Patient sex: M
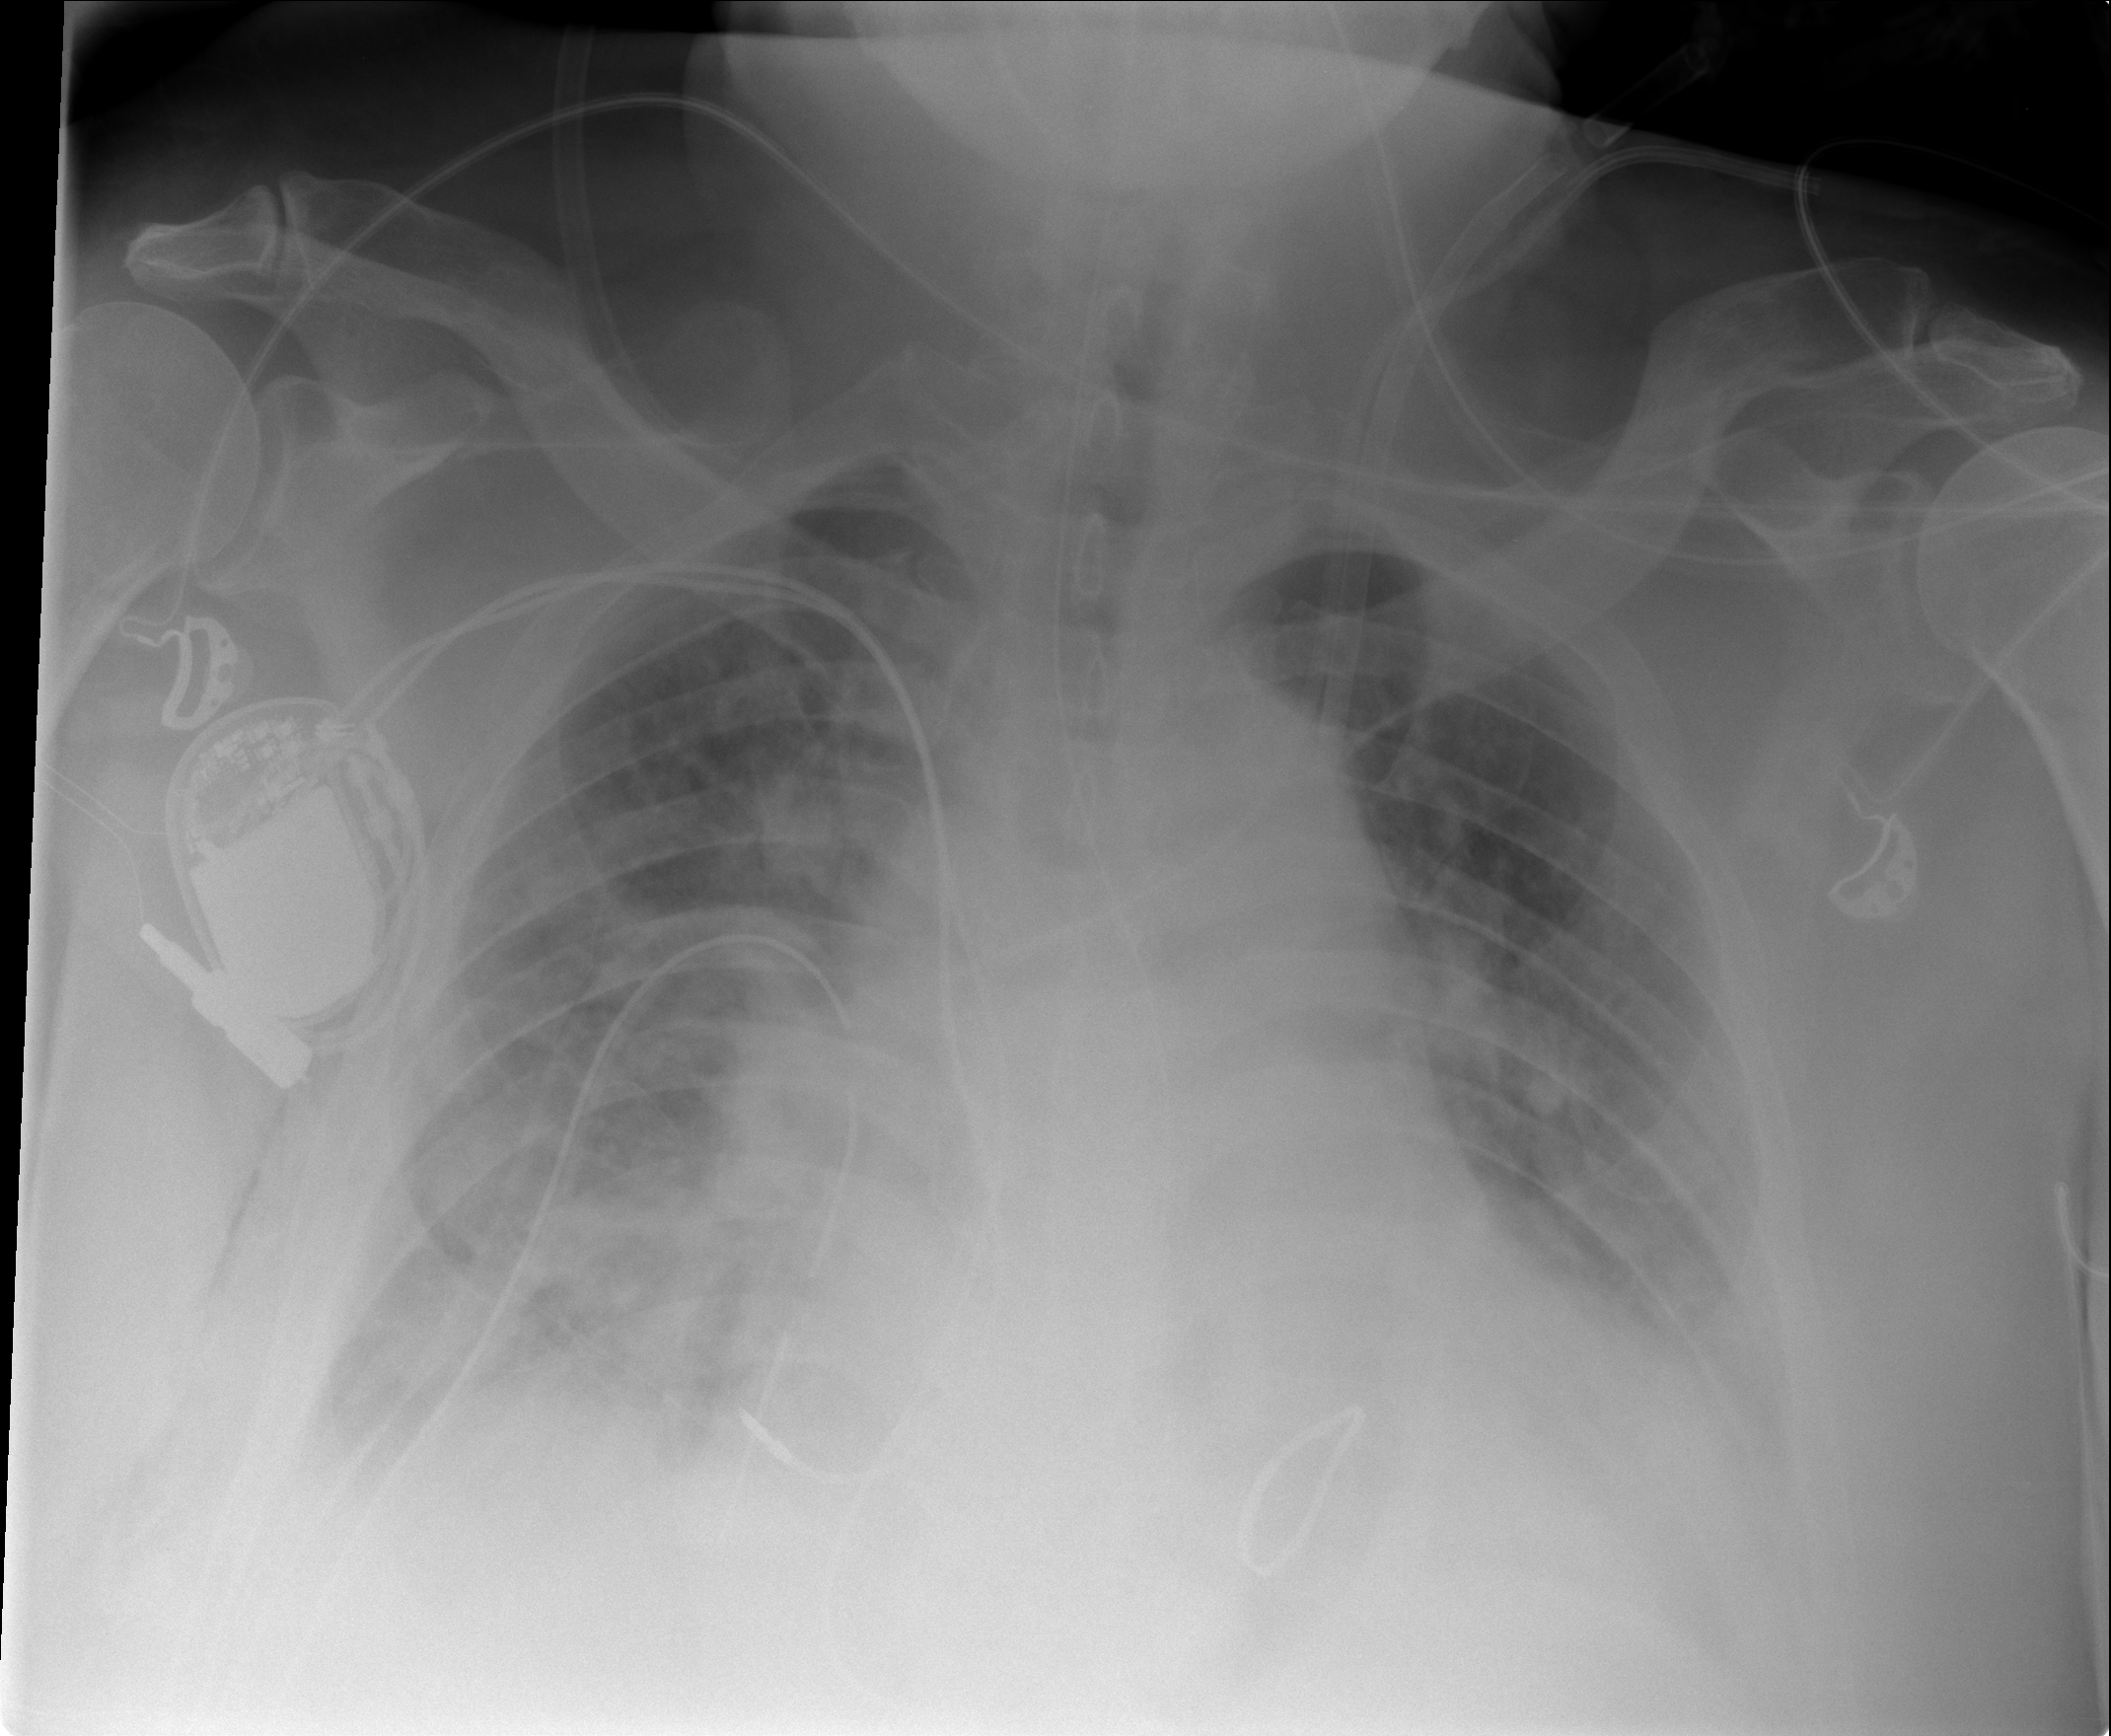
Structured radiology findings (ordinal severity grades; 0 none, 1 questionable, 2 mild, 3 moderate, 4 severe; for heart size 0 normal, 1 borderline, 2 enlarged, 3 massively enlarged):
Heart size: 2
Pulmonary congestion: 3
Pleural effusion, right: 2
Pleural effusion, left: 2
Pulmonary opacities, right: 3
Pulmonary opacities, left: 2
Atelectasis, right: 2
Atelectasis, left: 2